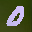
Label: 0